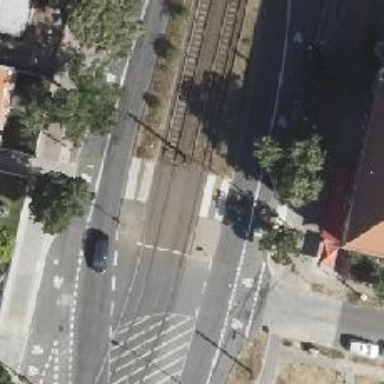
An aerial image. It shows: Tram crossing on the railway.